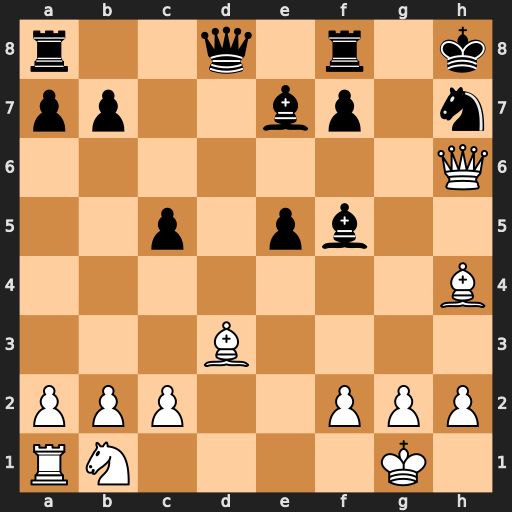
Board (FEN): r2q1r1k/pp2bp1n/7Q/2p1pb2/7B/3B4/PPP2PPP/RN4K1
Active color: w
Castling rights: -
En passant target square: -
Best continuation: Bxe7 Qxe7 Bxf5